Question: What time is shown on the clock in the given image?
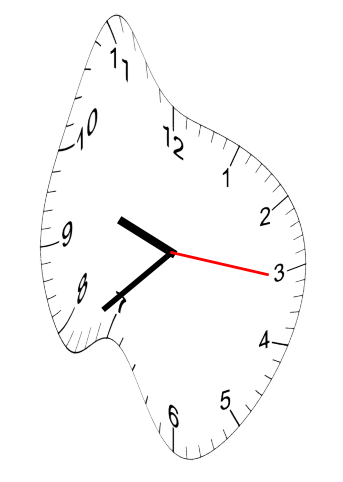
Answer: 09:38:16